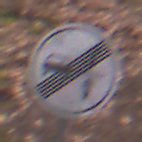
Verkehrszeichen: EndeVerbotUeberholenEinspurigeFahrzeuge
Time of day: Midday
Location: Outdoor (Nature)
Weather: Overcast
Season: Autumn
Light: Natural